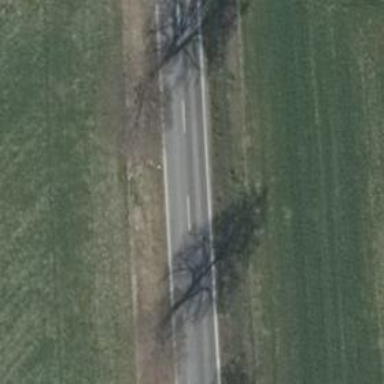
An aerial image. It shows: Secondary road with asphalt surface.